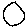
Label: circle